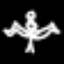
Label: angel